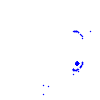
Particle: pion